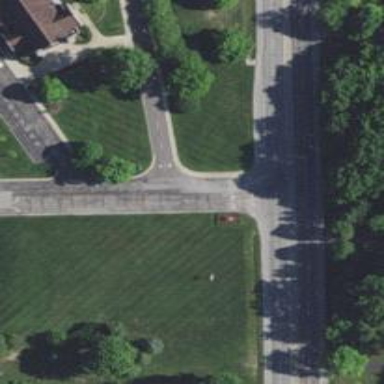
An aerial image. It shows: Road with stop sign.